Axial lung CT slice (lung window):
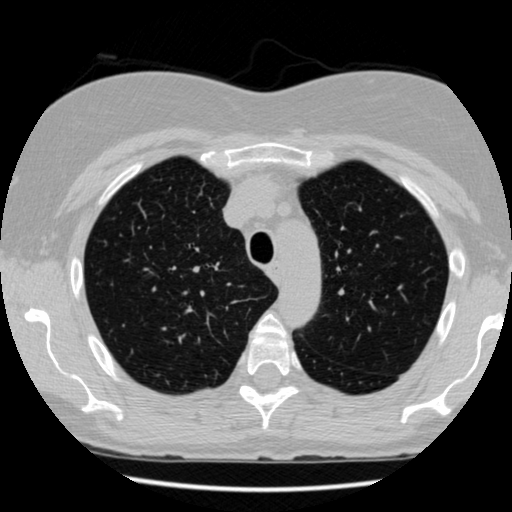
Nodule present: no